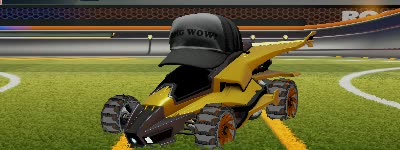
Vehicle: aftershock